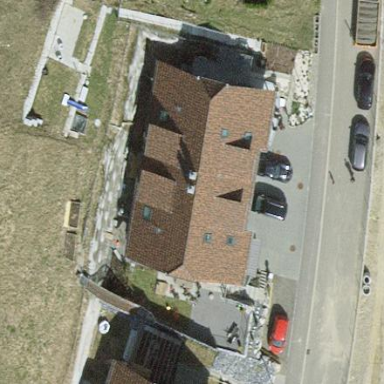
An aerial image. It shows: Semidetached house.